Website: home-depot
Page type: payment
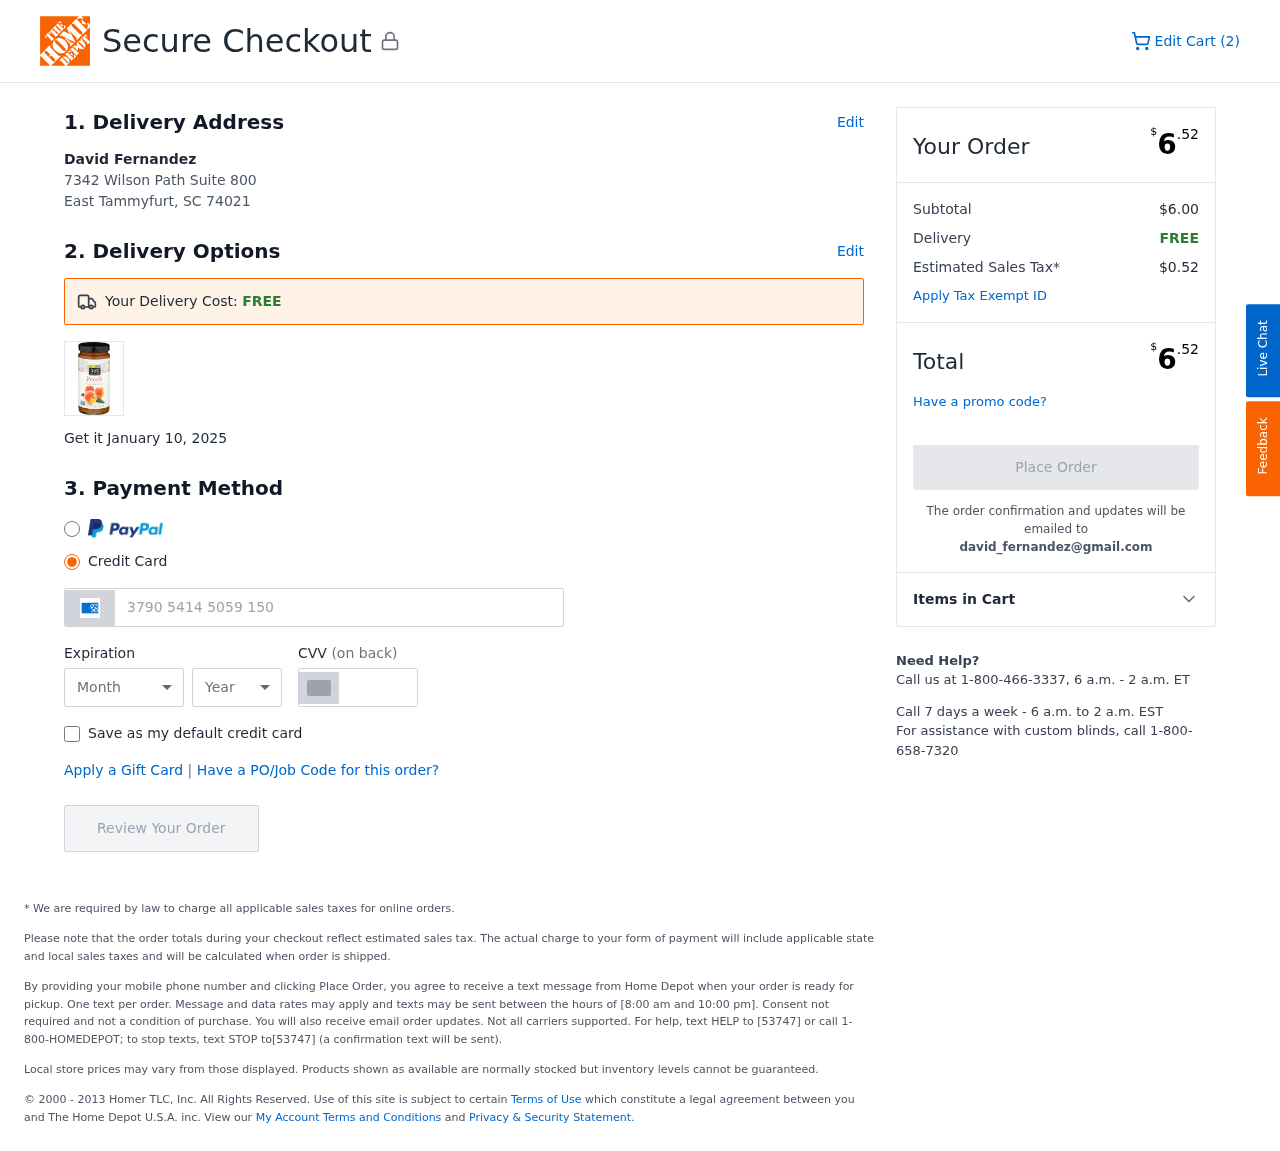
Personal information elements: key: PII_CARD_CVV
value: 9922
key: PII_CARD_EXPIRY_MONTH
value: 08
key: PII_CARD_EXPIRY_YEAR
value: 27
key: PII_CARD_NUMBER
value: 3790 5414 5059 150
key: PII_CITY_STATE_ZIP
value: East Tammyfurt, SC 74021
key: PII_EMAIL
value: david_fernandez@gmail.com
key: PII_FULLNAME
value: David Fernandez
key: PII_STREET
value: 7342 Wilson Path Suite 800
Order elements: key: ORDER_NUM_ITEMS
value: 2
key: ORDER_DELIVERY_DATE
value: January 10, 2025
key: ORDER_TOTAL
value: $6.52
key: ORDER_SUBTOTAL
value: $6.00
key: ORDER_SHIPPING_COST
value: FREE
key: ORDER_TAX
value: $0.52